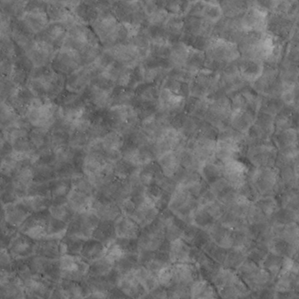
Label: non_frost